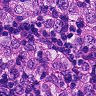
Metastatic tissue present: yes